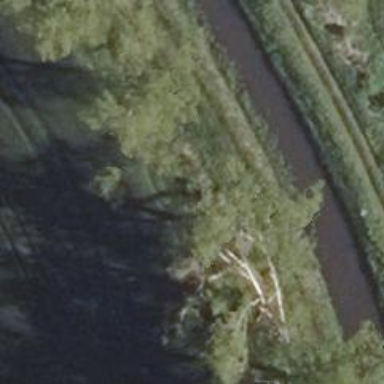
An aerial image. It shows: Row of trees in natural setting.